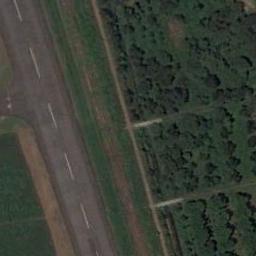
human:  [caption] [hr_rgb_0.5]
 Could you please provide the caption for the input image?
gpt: The runway is next to a forest and some center line markings are on the runway .

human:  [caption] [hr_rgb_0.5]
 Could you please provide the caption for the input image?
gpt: The grass is beside the runway .

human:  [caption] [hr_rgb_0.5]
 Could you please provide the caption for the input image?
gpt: Next to the runway are green lawns and woods, And there are white dashes on the runway .

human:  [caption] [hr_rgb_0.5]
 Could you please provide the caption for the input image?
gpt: The runway is on the grass next to the trees .

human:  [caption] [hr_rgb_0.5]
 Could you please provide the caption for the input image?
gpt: There are some green bushes beside the runway .